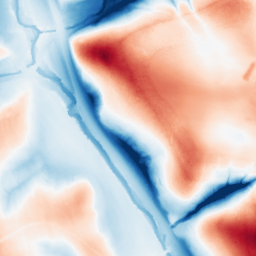
Category: edge_preserving
Decomposition family: guided
Decomposition parameters: radius: 32
eps: 0.1
Upsampling method: bicubic_16x
Upsampling parameters: scale: 16
Upsampling scale: 16